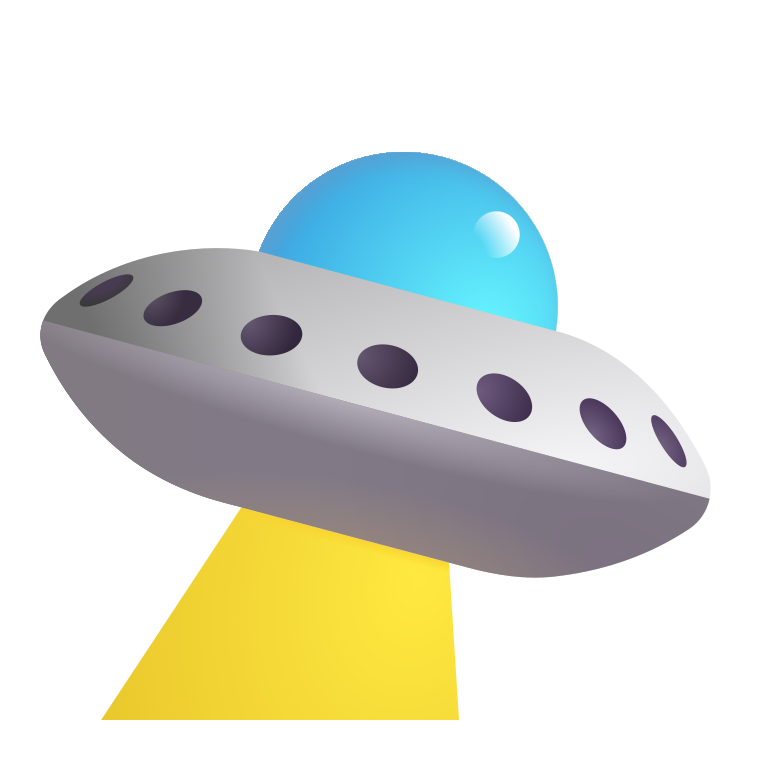
flying saucer color